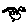
Label: bird